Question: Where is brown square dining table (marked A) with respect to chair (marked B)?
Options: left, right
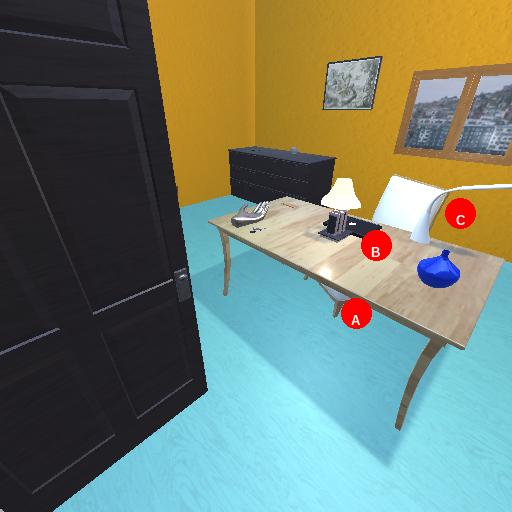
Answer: left